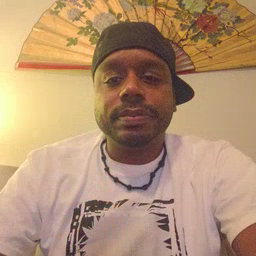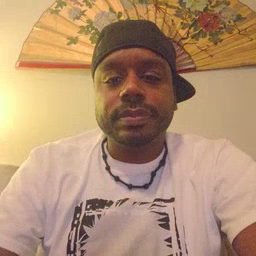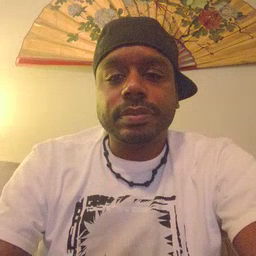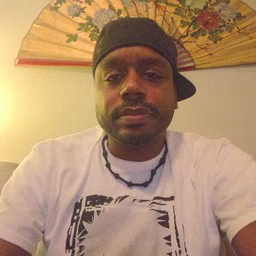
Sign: girl